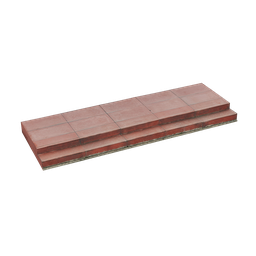
Label: architecture